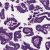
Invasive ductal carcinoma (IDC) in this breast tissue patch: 0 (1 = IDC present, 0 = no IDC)